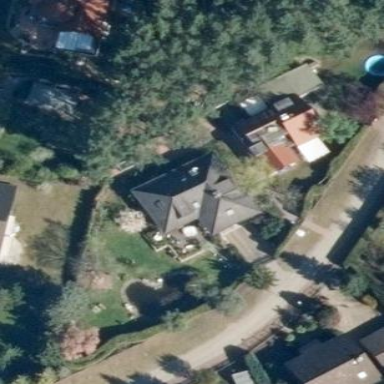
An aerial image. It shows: Gabled roof on residential building.